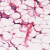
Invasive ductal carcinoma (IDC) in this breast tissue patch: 0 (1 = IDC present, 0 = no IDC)